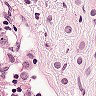
Metastatic tissue present: yes